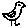
Label: bird